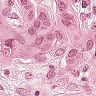
Metastatic tissue present: yes